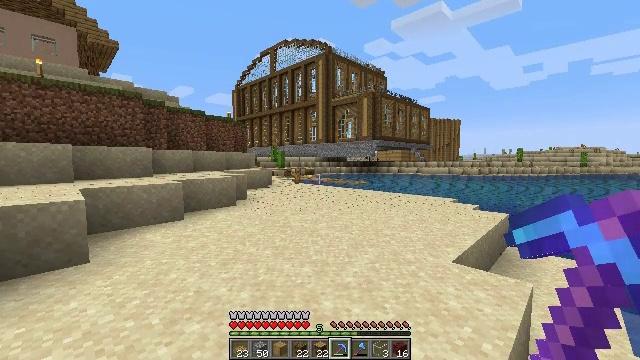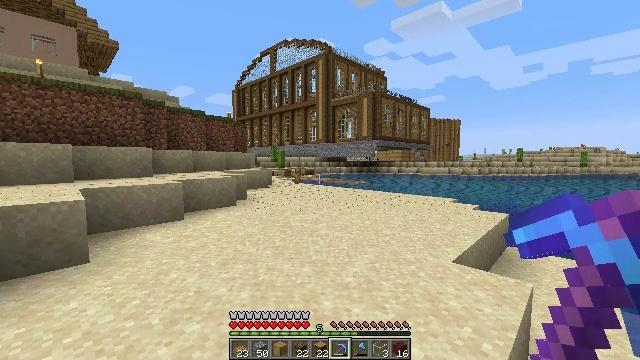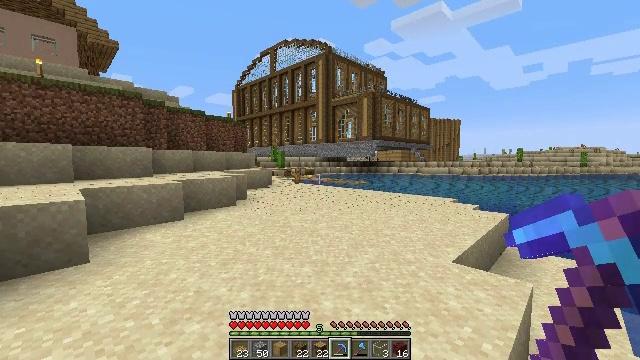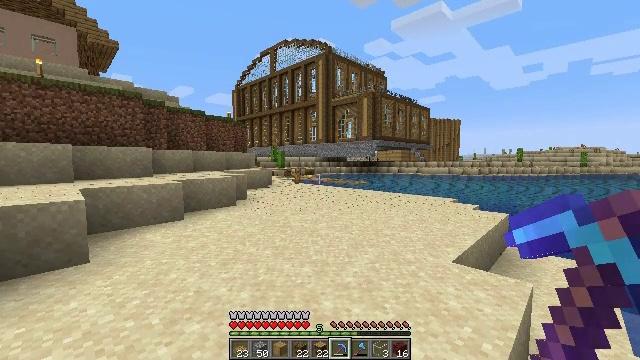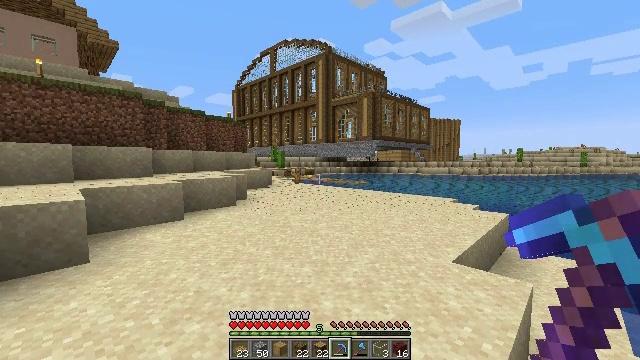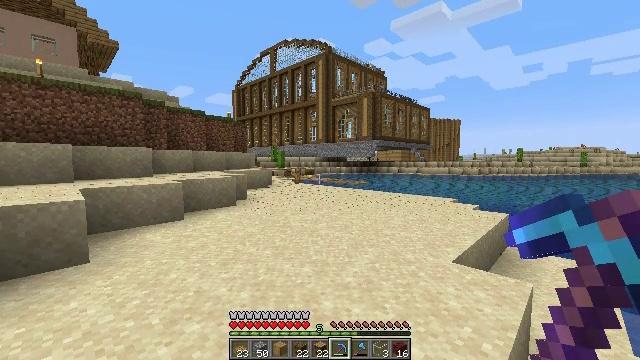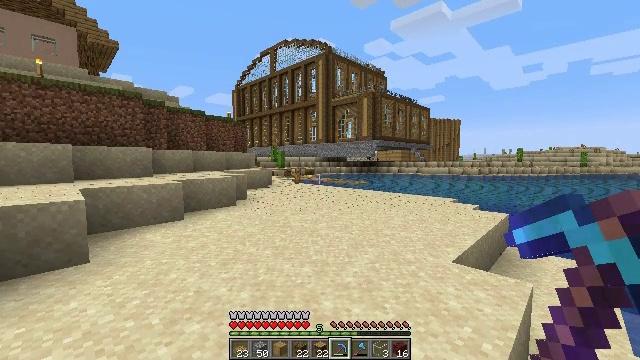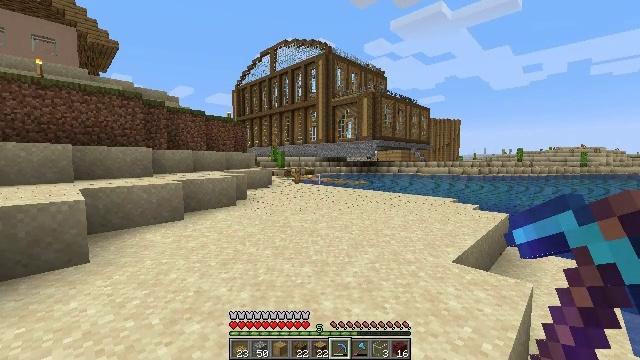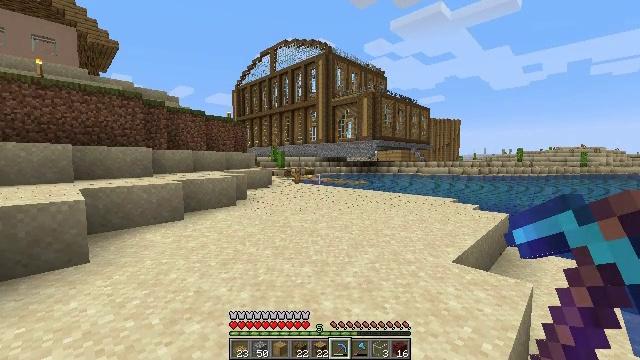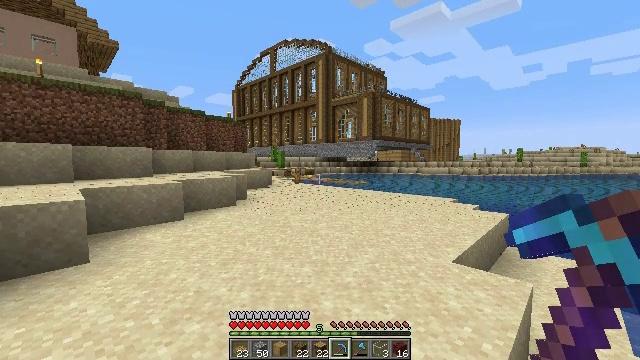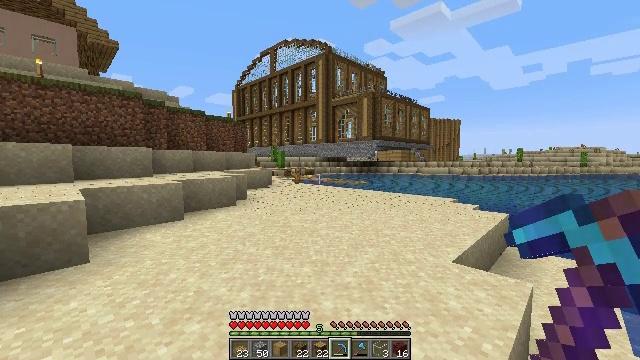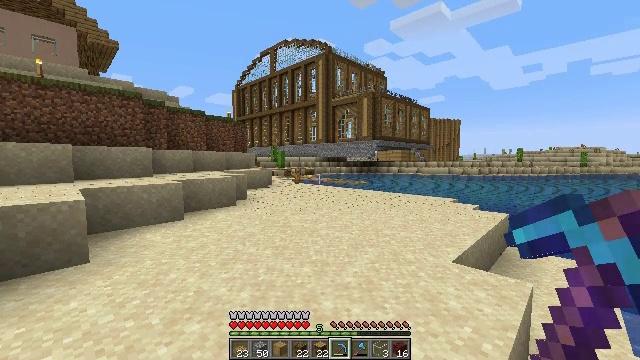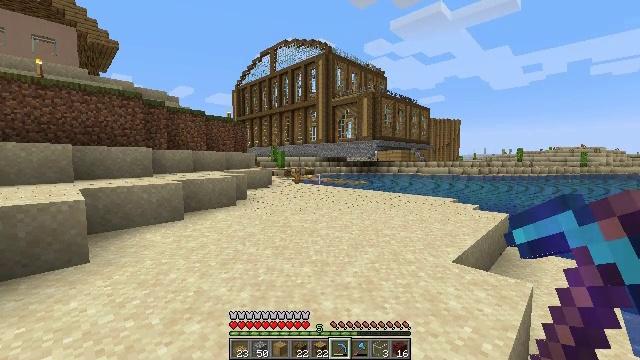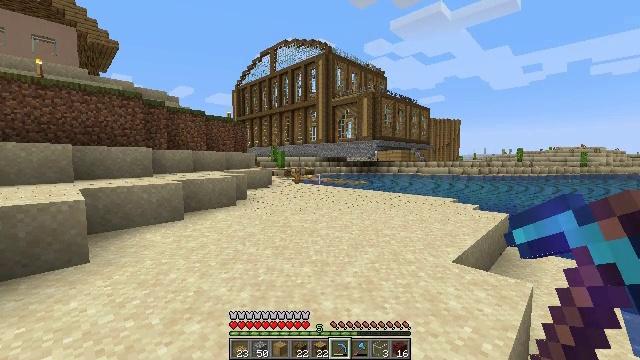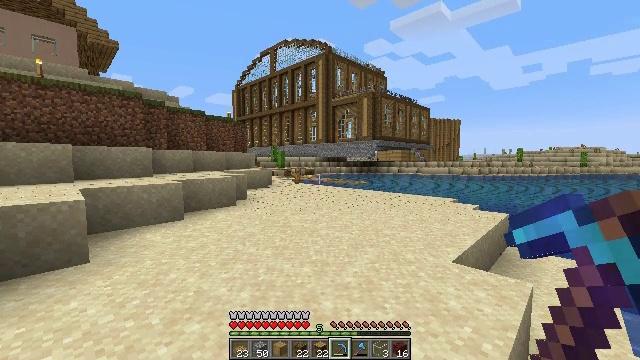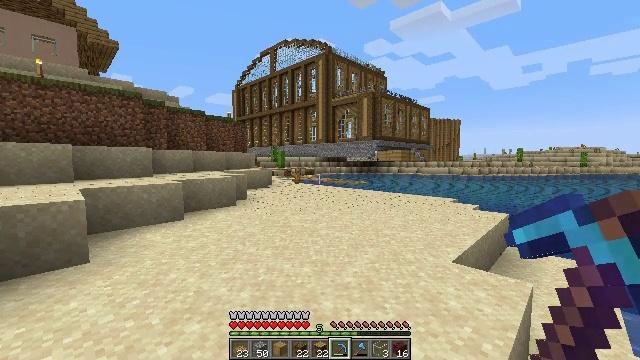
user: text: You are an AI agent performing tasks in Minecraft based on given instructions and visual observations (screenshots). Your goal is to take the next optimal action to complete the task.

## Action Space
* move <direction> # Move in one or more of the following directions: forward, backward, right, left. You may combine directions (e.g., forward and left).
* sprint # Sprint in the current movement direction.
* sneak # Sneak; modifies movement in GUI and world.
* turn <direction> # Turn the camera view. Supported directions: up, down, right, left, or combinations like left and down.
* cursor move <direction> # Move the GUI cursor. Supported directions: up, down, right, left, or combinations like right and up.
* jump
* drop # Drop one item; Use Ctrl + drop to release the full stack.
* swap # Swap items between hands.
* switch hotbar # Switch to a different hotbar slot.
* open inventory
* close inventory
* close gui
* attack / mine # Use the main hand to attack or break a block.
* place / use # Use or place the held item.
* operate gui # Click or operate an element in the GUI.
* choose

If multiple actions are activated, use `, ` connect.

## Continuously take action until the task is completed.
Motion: motion action
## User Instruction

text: Gather potatoes by left-clicking.
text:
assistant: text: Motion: no_op
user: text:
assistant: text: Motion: no_op
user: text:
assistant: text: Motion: no_op
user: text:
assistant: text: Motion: no_op
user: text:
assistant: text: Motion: no_op
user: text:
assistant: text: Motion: no_op
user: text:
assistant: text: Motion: no_op
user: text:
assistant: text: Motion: no_op
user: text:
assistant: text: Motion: no_op
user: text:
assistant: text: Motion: no_op
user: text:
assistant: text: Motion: no_op
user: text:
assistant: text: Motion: no_op
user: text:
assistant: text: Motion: no_op
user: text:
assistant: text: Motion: no_op
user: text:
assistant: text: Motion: no_op
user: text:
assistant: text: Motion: no_op
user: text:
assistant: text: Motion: no_op
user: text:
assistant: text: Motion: no_op
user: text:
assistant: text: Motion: no_op
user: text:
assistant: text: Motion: no_op
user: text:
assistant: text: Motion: no_op
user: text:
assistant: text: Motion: no_op
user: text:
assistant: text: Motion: no_op
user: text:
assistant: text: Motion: no_op
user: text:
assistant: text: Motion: no_op
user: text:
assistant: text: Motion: no_op
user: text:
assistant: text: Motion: no_op
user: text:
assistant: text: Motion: no_op
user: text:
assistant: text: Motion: no_op
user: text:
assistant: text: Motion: no_op